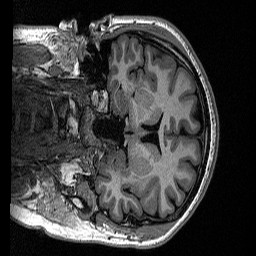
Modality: T1w
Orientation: coronal
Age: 19
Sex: female
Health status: healthy
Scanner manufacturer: siemens
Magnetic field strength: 1.5 T
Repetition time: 2.73 s
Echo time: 0.00357 s